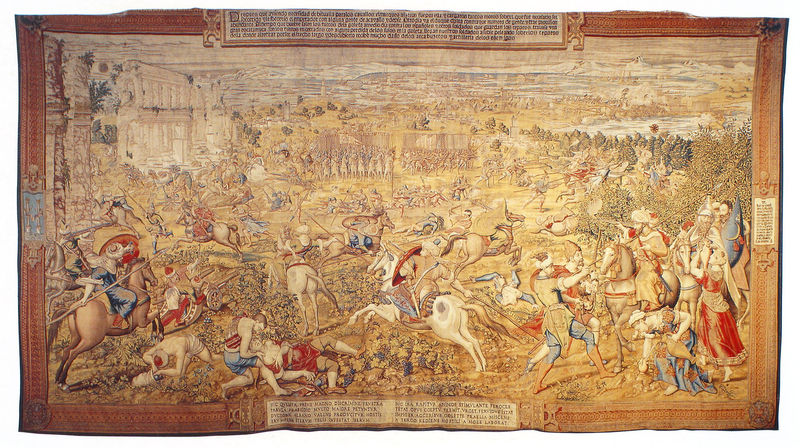
Titel: Der Tunis-Feldzug Karls V.; Ein erfolgloser Ausfall der Türken
Künstler: Jan Cornelisz Vermeyen
Institution: Madrid, Palacio Real, Patrimonio Nacional
Schlagwörter: baum, blau, gemälde, himmel, kampf, bäume, frauen, menschen, see, stadt, frau, kleid, kleider, männer, szene, rot, beige, teppich, mensch, rahmen, gewand, borte, wald, pferd, pferde, reiter, schrift, wüste, mauer, krieg, schlacht, soldaten, gobelin, schild, ruine, text, gemetzel, armee, heer, sieg, römer, lanzen, speer, speere, textil, turban, osmanen, heerscharen, germanen, webarbeit, schalcht, srift